Question: I've got a database with 2 tables. Let call them and
The table structure is the same, they have only few columns: , and . has also a column updated.
The value both can assume are NULL, 1 and 2.
'''
Null = '' = string.empty != 1
Null = '' = string.empty != 1
Null = '' = string.empty != 2
1 != 2
'''
I want to copy values from to and set the updated flag to 1 in all cases except one: when the plot value or the review value on the two tables are different AND the destination table value is not null. There is also a difference in the behavior: if the values are different, but the value on is null I will keep the value on
The concept is pretty easy and intuitive. Null is an unuseful value. 1 and 2 have instead the same value. I will never overwrite 1 or 2 with null, and I will have a conflict on overwriting 1 with 2 or viceversa (so I will not overwrite).

<URL>
I've realized that the table is simmetrical
# Example data
'''
Title: Vajont
Plot on table = ''
Plot on tableWithUpdatedValues = 'Nice movie'
Result wanted on table:
plot = 'Nice movie'
updated = 'true'
Title: Lost in Translation
Plot on table = 'Nice movie'
Plot on tableWithUpdatedValues = 'Very nice movie'
Result wanted on table:
plot = 'Nice movie'
updated = 'false'
'''
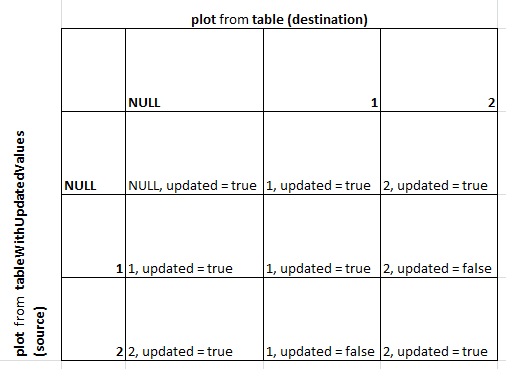
Answer: This should do what you want.
'''
update @myTable
set updated = 0
update t
set plot = ut.plot
, updated = 1
from @myTable t
inner join @myUpdatedTable ut on ut.title = t.title
where ((t.plot is null or t.plot = '')
or t.plot = ut.plot)
and ((t.review is null or t.review = '')
or t.review = ut.review)
'''
<URL>
Note: since you did not specify a RDBMS I did it in SQL Server 2008. If it does not work, something similar should do it.